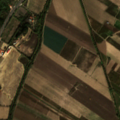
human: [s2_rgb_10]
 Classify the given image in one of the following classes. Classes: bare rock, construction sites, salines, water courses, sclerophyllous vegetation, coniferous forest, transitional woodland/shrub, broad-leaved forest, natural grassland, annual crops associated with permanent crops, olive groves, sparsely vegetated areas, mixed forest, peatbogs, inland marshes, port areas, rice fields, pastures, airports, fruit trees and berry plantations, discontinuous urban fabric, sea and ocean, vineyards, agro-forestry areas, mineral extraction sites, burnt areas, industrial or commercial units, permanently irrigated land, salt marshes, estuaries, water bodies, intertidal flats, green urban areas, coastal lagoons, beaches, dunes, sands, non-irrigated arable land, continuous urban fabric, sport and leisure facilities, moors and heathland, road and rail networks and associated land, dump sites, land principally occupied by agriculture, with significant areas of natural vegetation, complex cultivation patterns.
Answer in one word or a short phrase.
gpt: permanently irrigated land, complex cultivation patterns, mixed forest